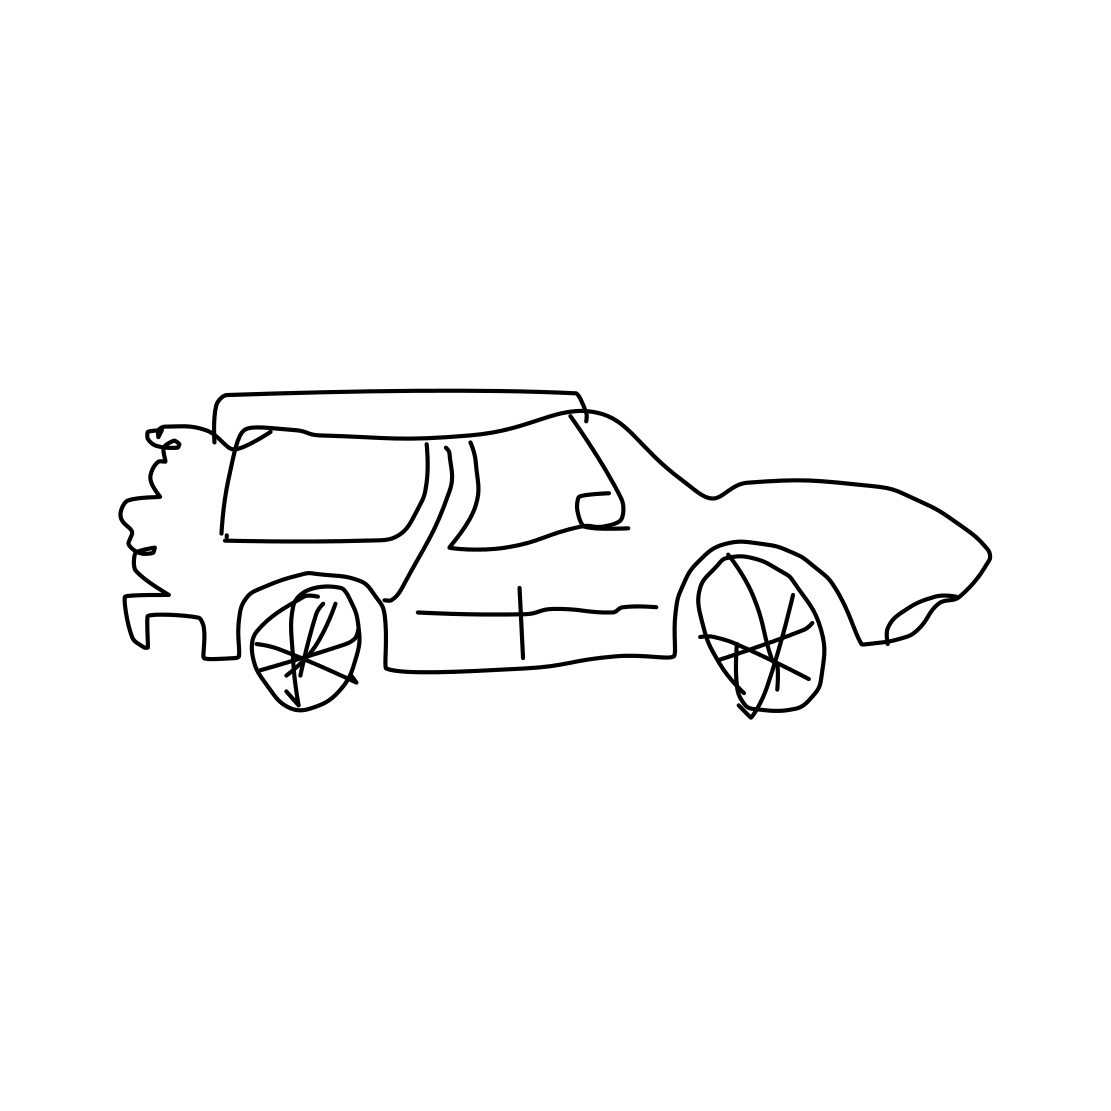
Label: suv